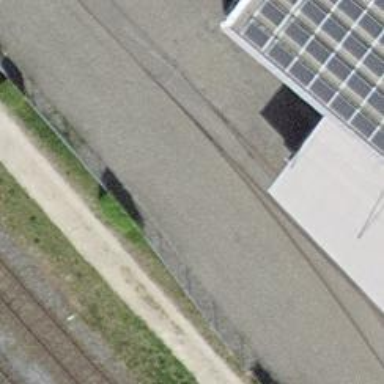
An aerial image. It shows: Railway switch.